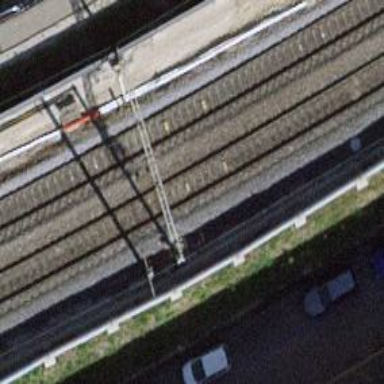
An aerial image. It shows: Railway signal.